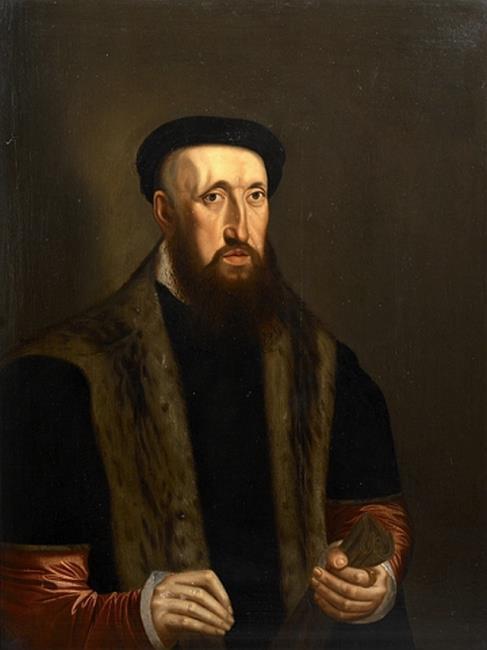
Title: Portrait of Roland de Pottere (?-1567)
Artist: Anoniem (Noordelijke Nederlanden (historische regio)) ca. 1550 catalogus Den Haag 1992
Earliest date: 1548
Latest date: 1550
Genre: painting
Iconography: Gloves
Keywords: man's portrait, half-length, head to the right, body facing right, facing front, beret, moustache, beard, surcoat, fur collar, glove/gloves in hand